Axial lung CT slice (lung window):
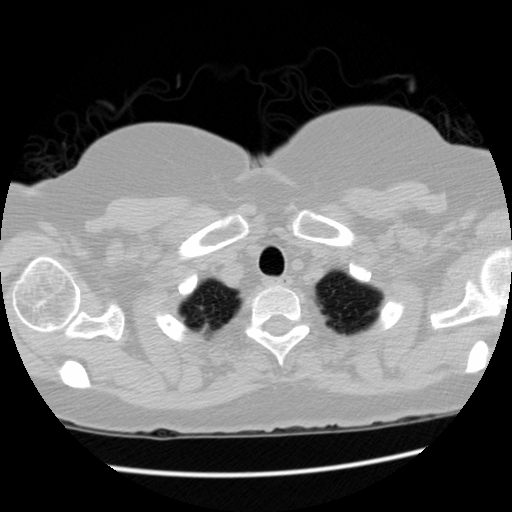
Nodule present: no